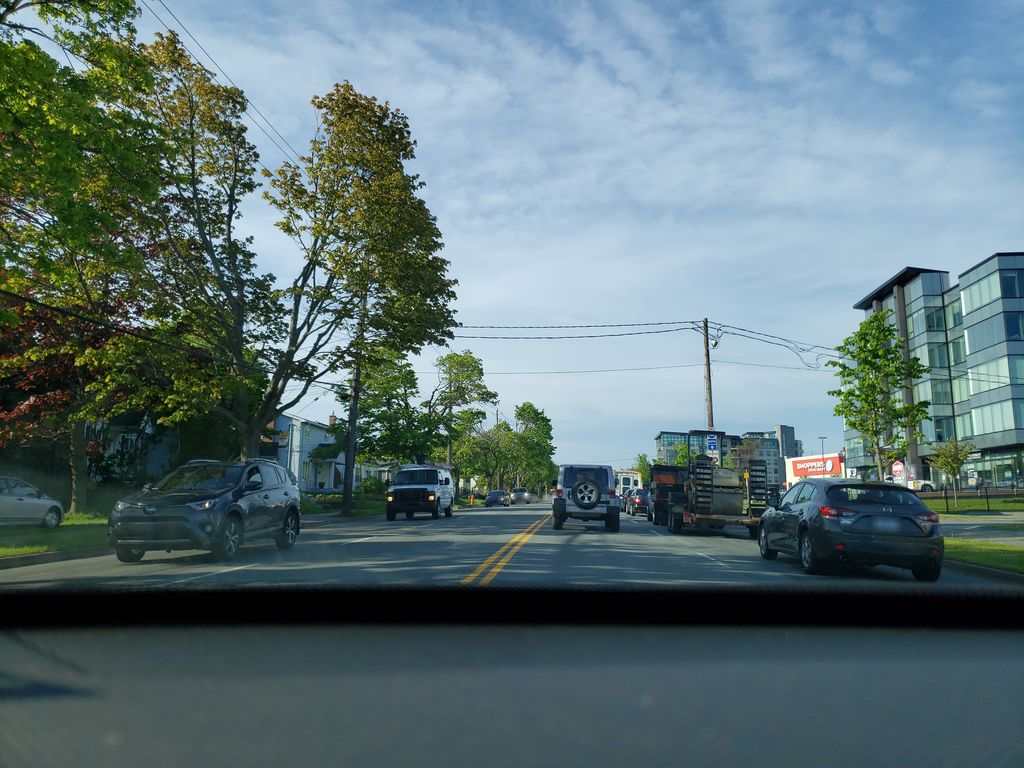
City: halifax